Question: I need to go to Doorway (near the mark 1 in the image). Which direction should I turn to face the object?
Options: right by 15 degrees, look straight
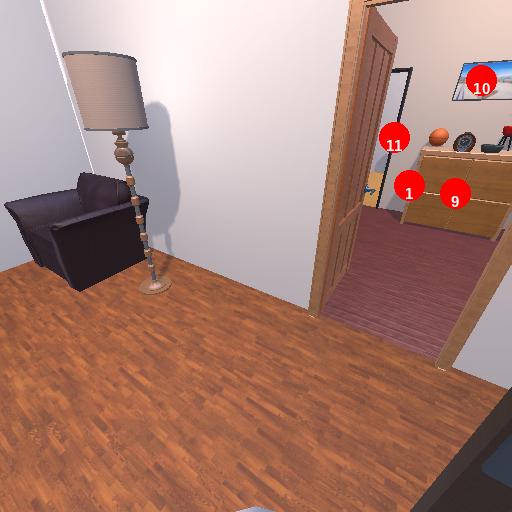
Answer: right by 15 degrees